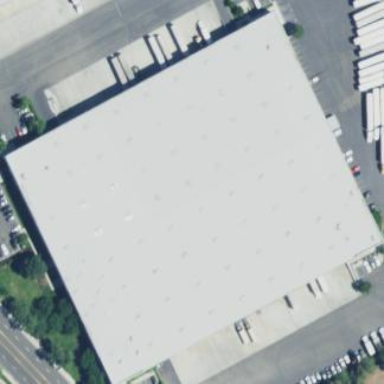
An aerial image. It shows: Warehouse building.